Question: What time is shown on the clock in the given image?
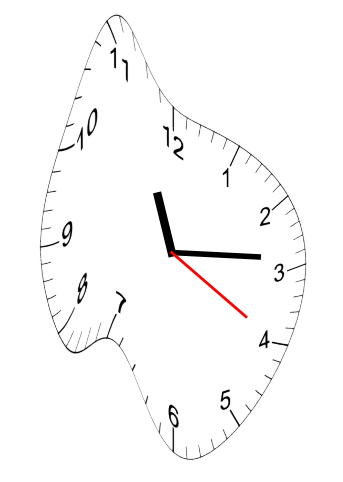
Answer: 11:14:20